Question: on and all pages generated with newer template e.g. <URL>
There is code
'''
<input value="https://maven.apache.org" name="sitesearch" type="hidden"/>
<input class="search-query" name="q" id="query" type="text" />
</form>
<script type="text/javascript" src="https://www.google.com/coop/cse/brand?form=search-form"></script>
<hr />
<div id="poweredBy">
<script type="text/javascript" src="https://apis.google.com/js/plusone.js"></script>
'''
that is between left panel and main text.
In China google.com is not available and browser is waiting for response from google.com for 2 minutes and does not get it.
All this time the page is not displayed.
The solution is to put those script loading into end of page after main content.

Now, where exactly should be modified or changed in Maven?
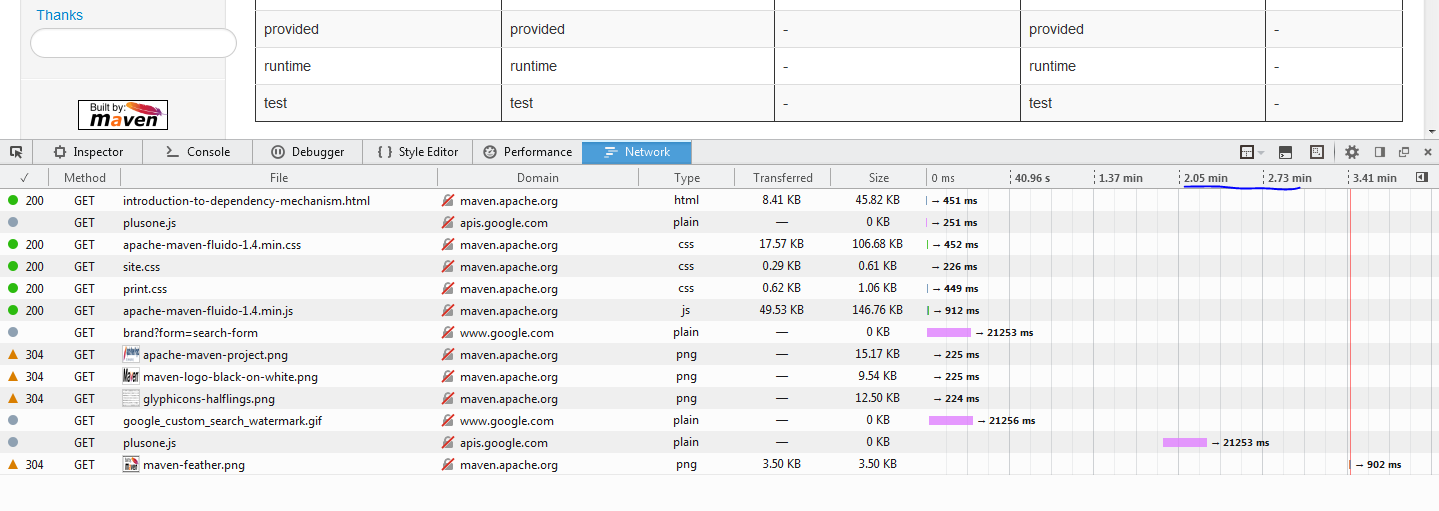
Answer: On the <URL> which contains the definition of the style and look of the site...
At the moment the whole site is using <URL>
If you have issues please fill in a <URL> the whole Maven site must be released new....